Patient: sex M, age 35
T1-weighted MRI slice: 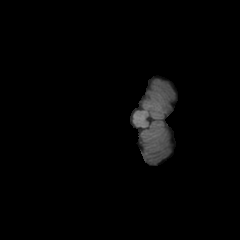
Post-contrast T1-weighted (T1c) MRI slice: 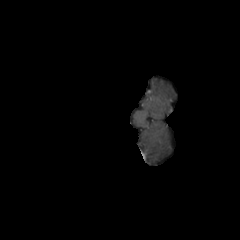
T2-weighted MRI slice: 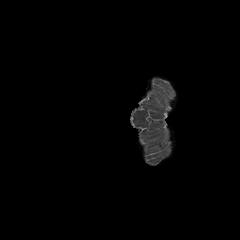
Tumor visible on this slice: no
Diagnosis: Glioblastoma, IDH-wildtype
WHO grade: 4